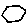
Label: hexagon